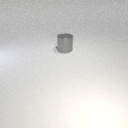
large gray metal cylinder